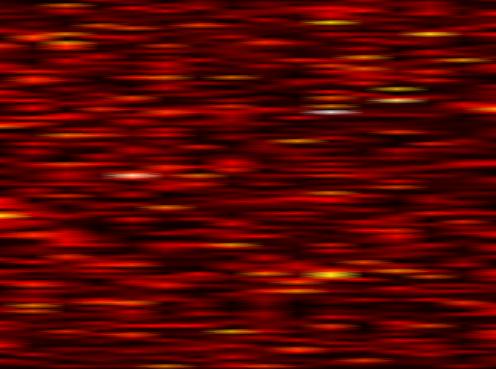
Label: FBMC